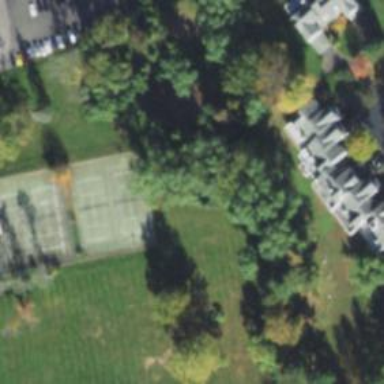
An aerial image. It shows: Tennis court in leisure pitch.